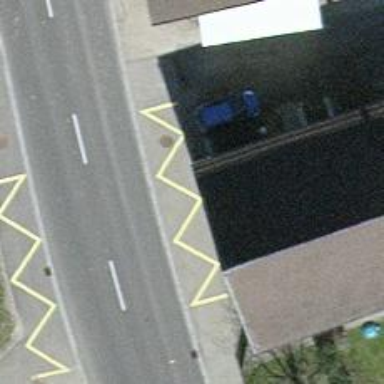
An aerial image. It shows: Bus stop with platform for public transport.